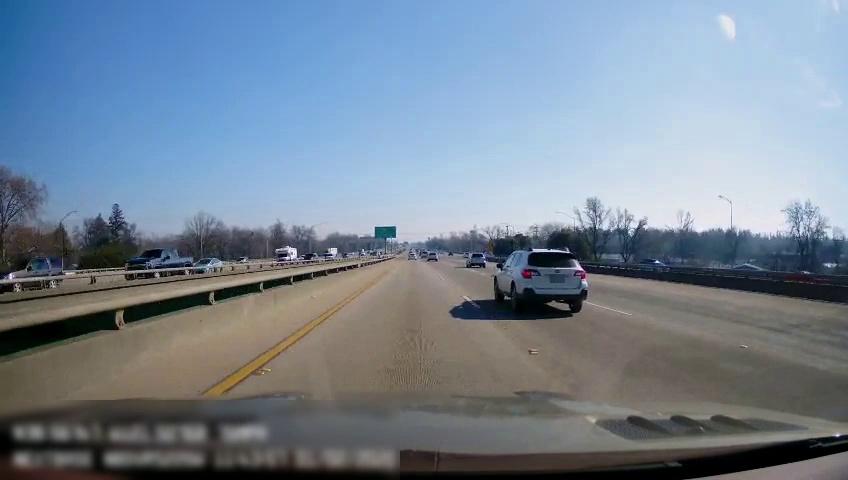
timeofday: Day
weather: Sunny
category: Drivable Space
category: Vehicles | Truck
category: Vehicles | SUV
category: Vehicles | Car
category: Vehicles | Truck
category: Vehicles | SUV
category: Vehicles | Truck
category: Drivable Space
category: Vehicles | SUV
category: Vehicles | SUV
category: Vehicles | Car
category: Vehicles | Car
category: Vehicles | SUV
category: Lanes | Current Lane
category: Lanes | Current Lane
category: Lanes | Alternate Lane
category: Traffic | Signs